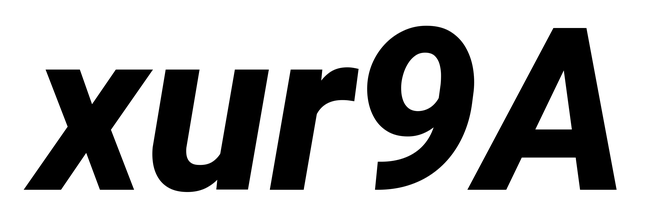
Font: Roboto-Italic_ExtraBold_Italic